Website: bh-photo
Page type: store-pickup
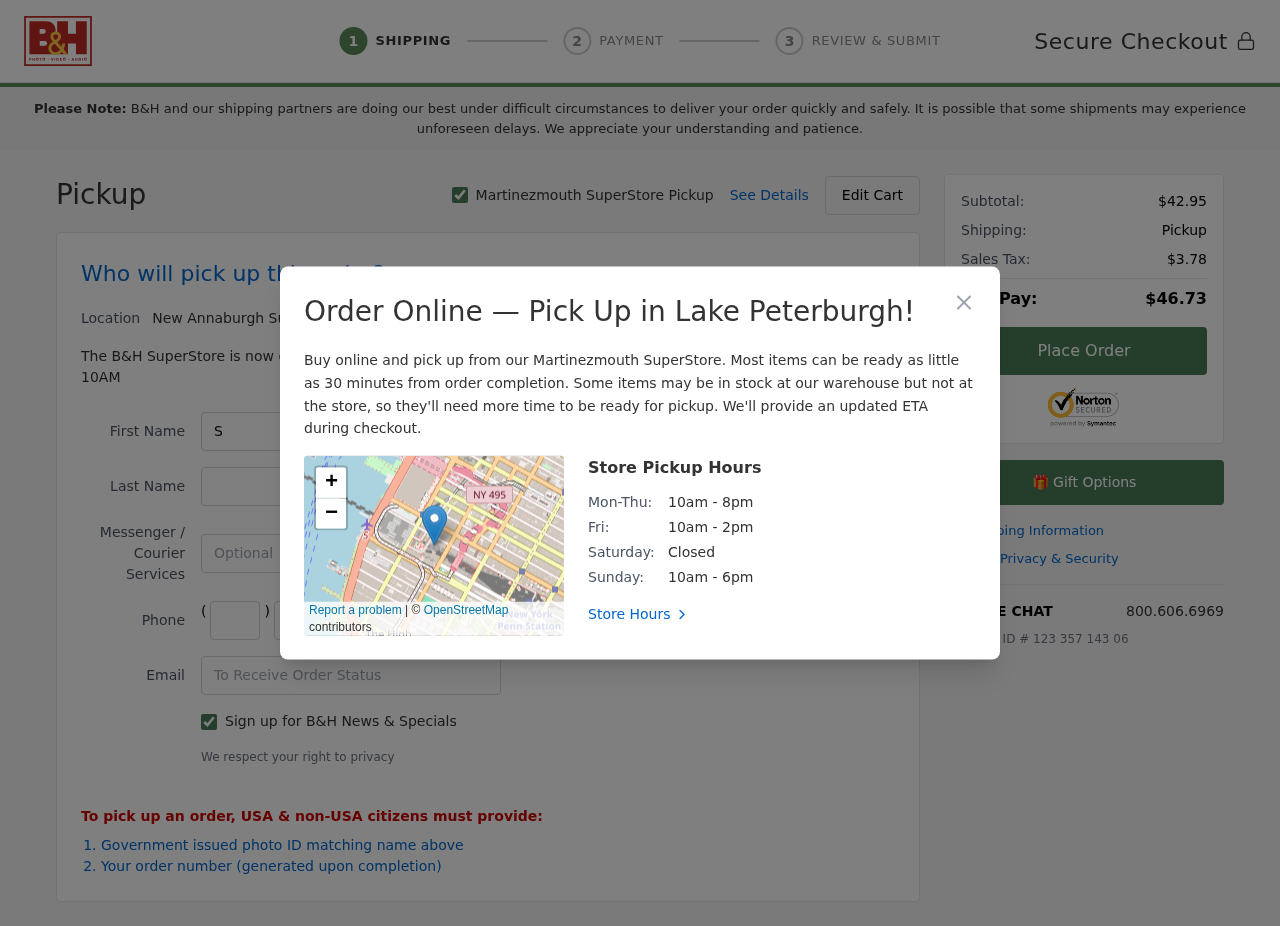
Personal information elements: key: PII_CITY
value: Martinezmouth
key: PII_CITY2
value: New Annaburgh
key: PII_CITY3
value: Lake Peterburgh
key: PII_EMAIL
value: shawn.mosley@hotmail.com
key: PII_FIRSTNAME
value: Shawn
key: PII_LASTNAME
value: Mosley
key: PII_PHONE_AREA
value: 357
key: PII_PHONE_PREFIX
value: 650
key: PII_PHONE_SUFFIX
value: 9703
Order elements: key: ORDER_SUBTOTAL
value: $42.95
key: ORDER_TAX
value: $3.78
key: ORDER_TOTAL
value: $46.73
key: ORDER_ID
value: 123 357 143 06